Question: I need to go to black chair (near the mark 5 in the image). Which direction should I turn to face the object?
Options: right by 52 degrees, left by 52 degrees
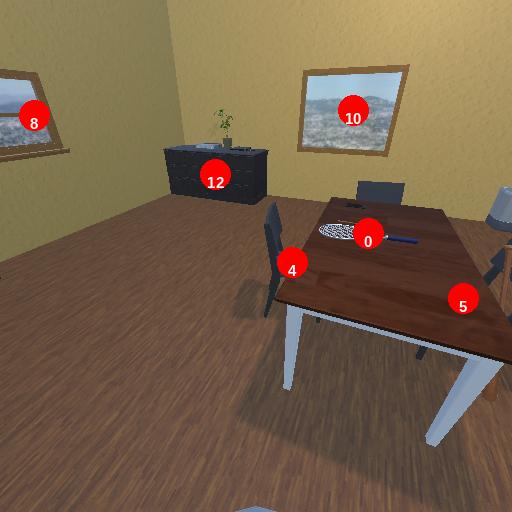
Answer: right by 52 degrees